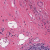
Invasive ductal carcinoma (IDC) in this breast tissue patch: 0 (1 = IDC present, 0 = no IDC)